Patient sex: F
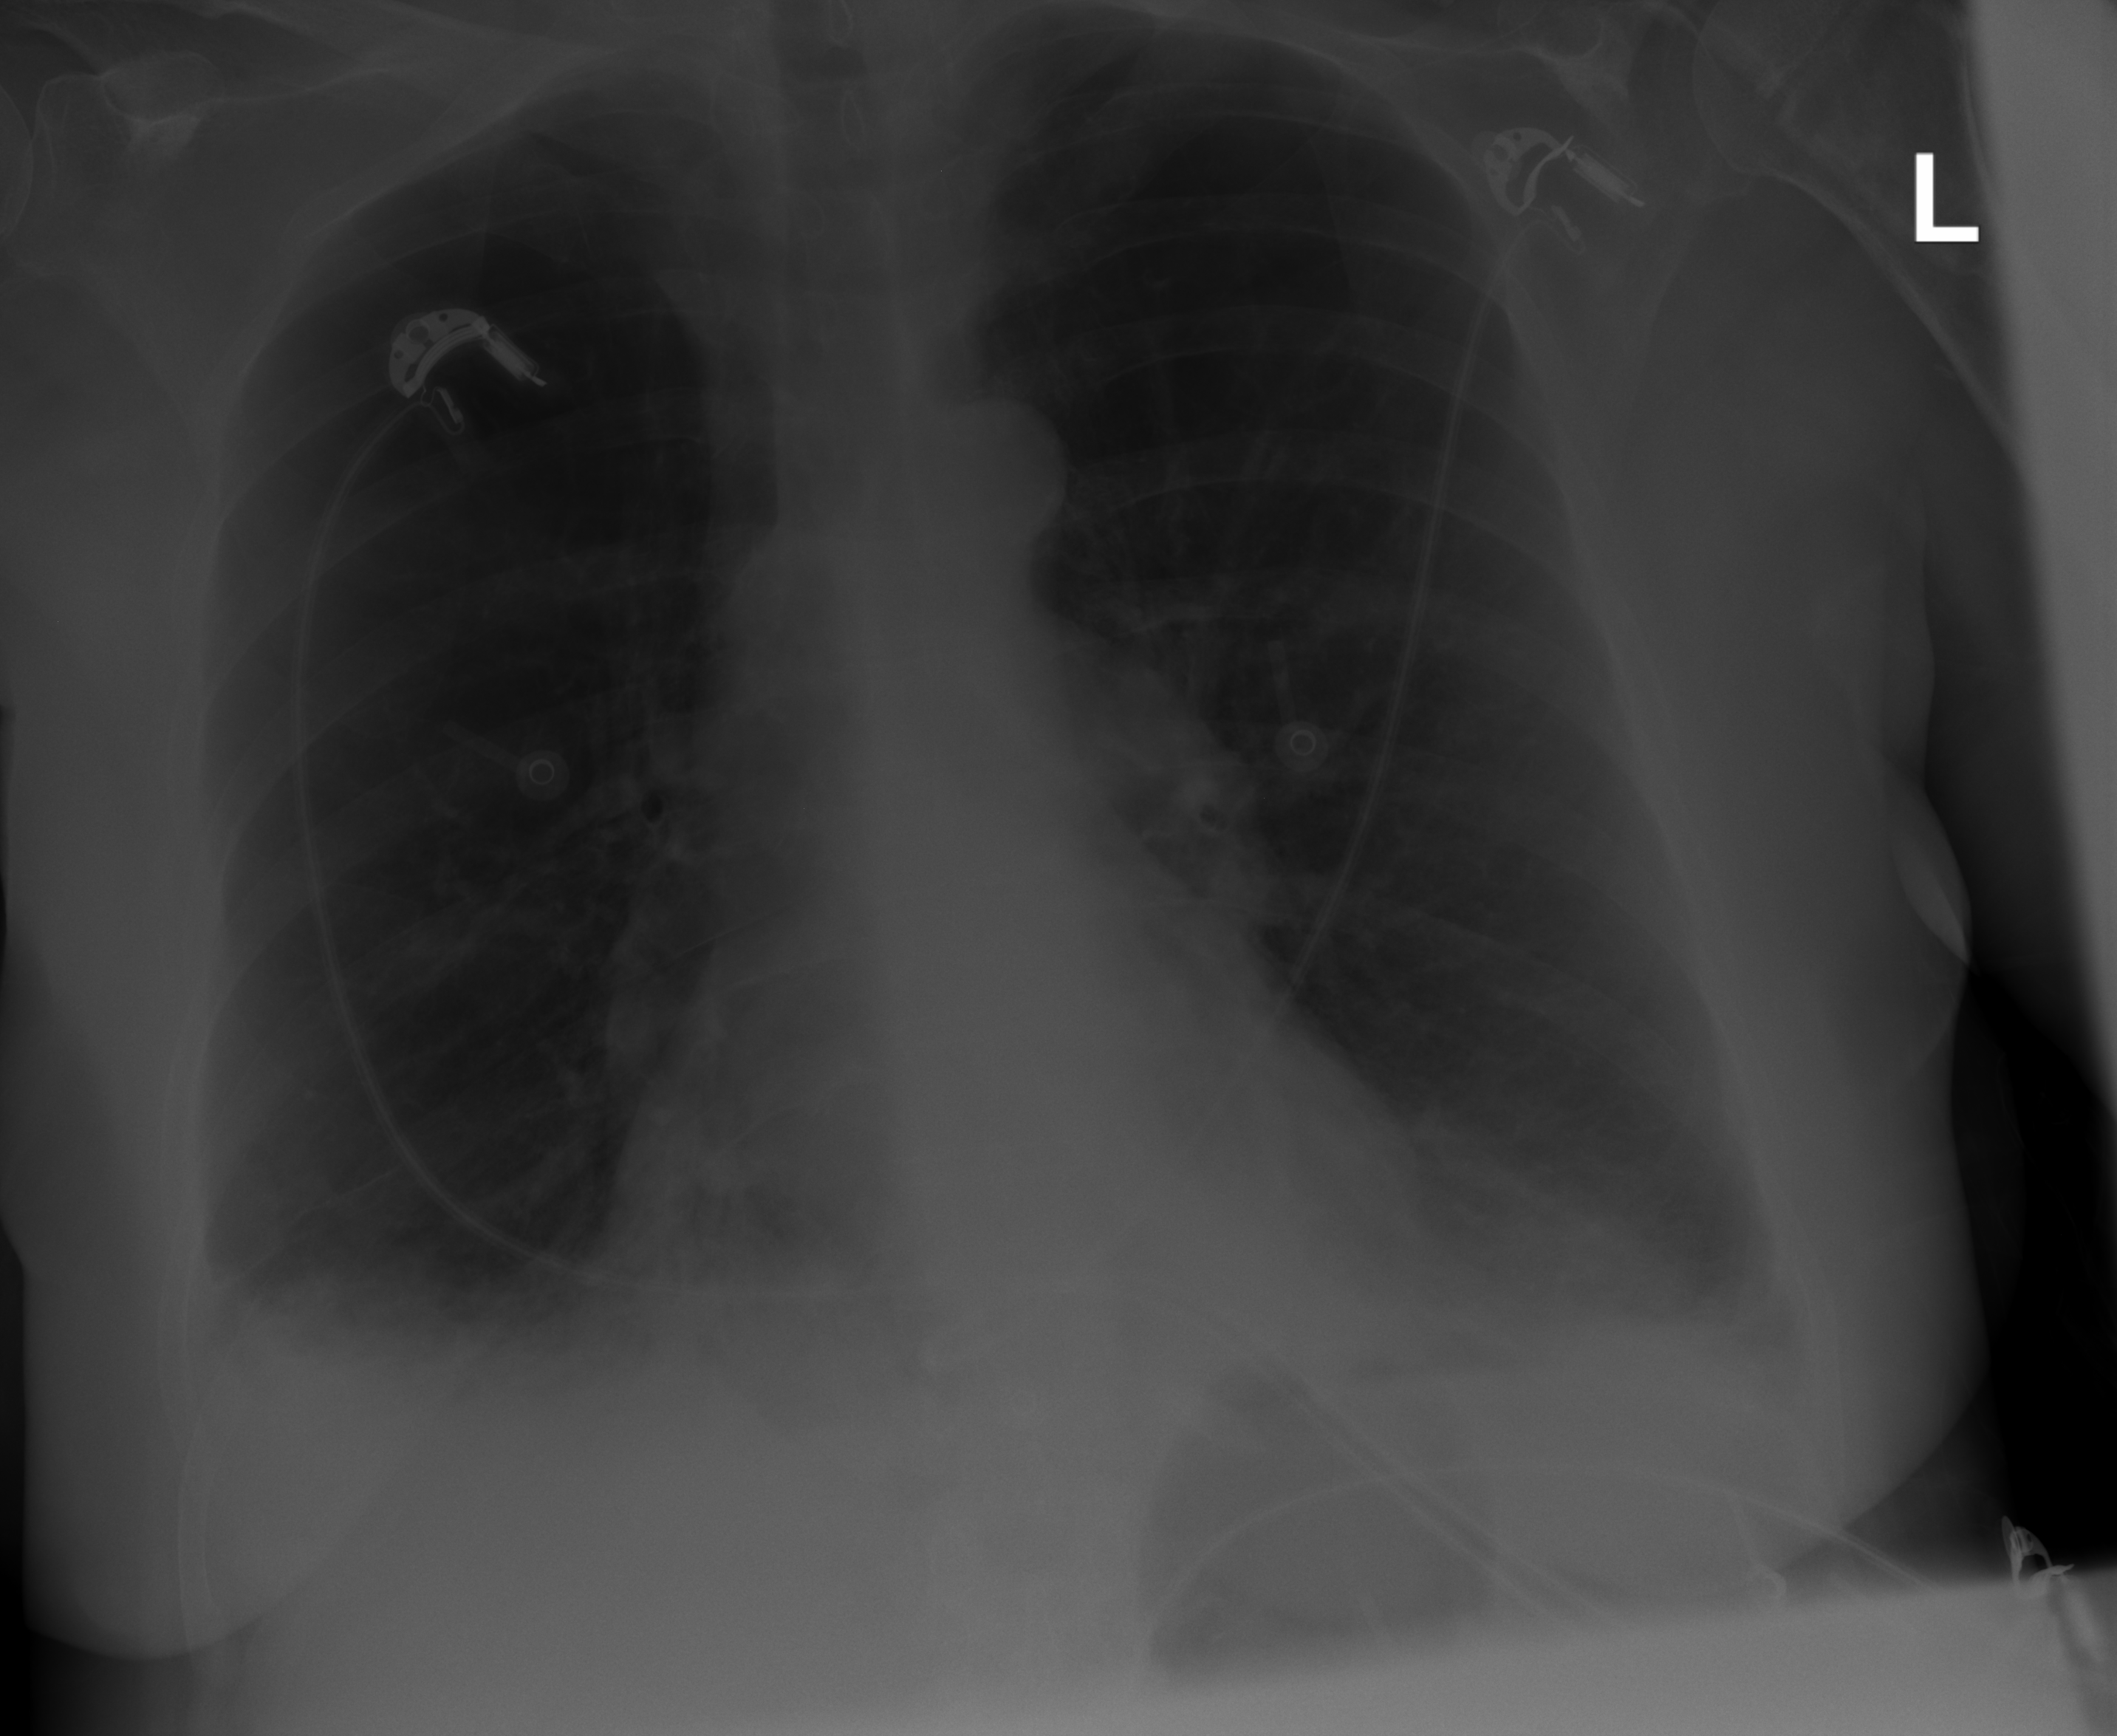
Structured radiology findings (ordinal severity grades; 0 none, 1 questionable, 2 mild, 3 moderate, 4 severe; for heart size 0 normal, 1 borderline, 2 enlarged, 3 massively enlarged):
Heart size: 1
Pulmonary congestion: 0
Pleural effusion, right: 2
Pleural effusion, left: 2
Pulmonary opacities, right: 0
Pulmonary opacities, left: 0
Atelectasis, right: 2
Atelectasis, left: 2